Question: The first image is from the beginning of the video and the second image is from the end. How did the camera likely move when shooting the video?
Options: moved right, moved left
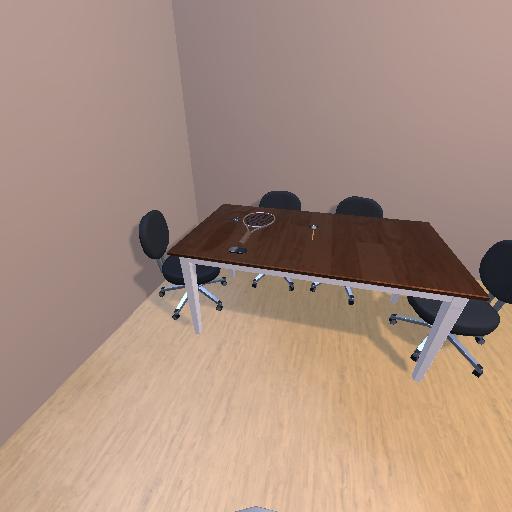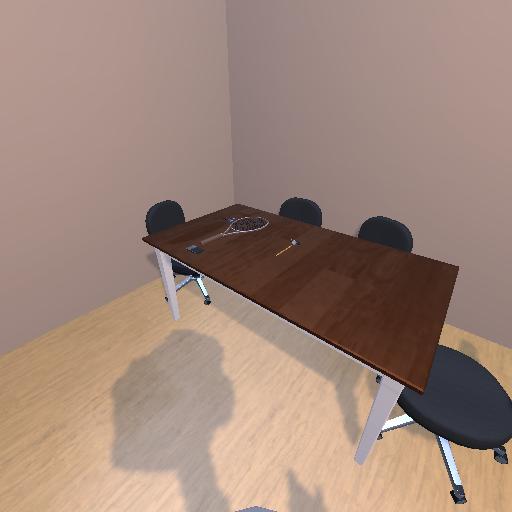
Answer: moved right